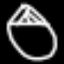
Label: diamond